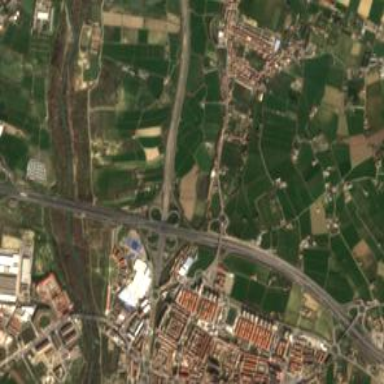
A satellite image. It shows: Motorway junction.